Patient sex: M
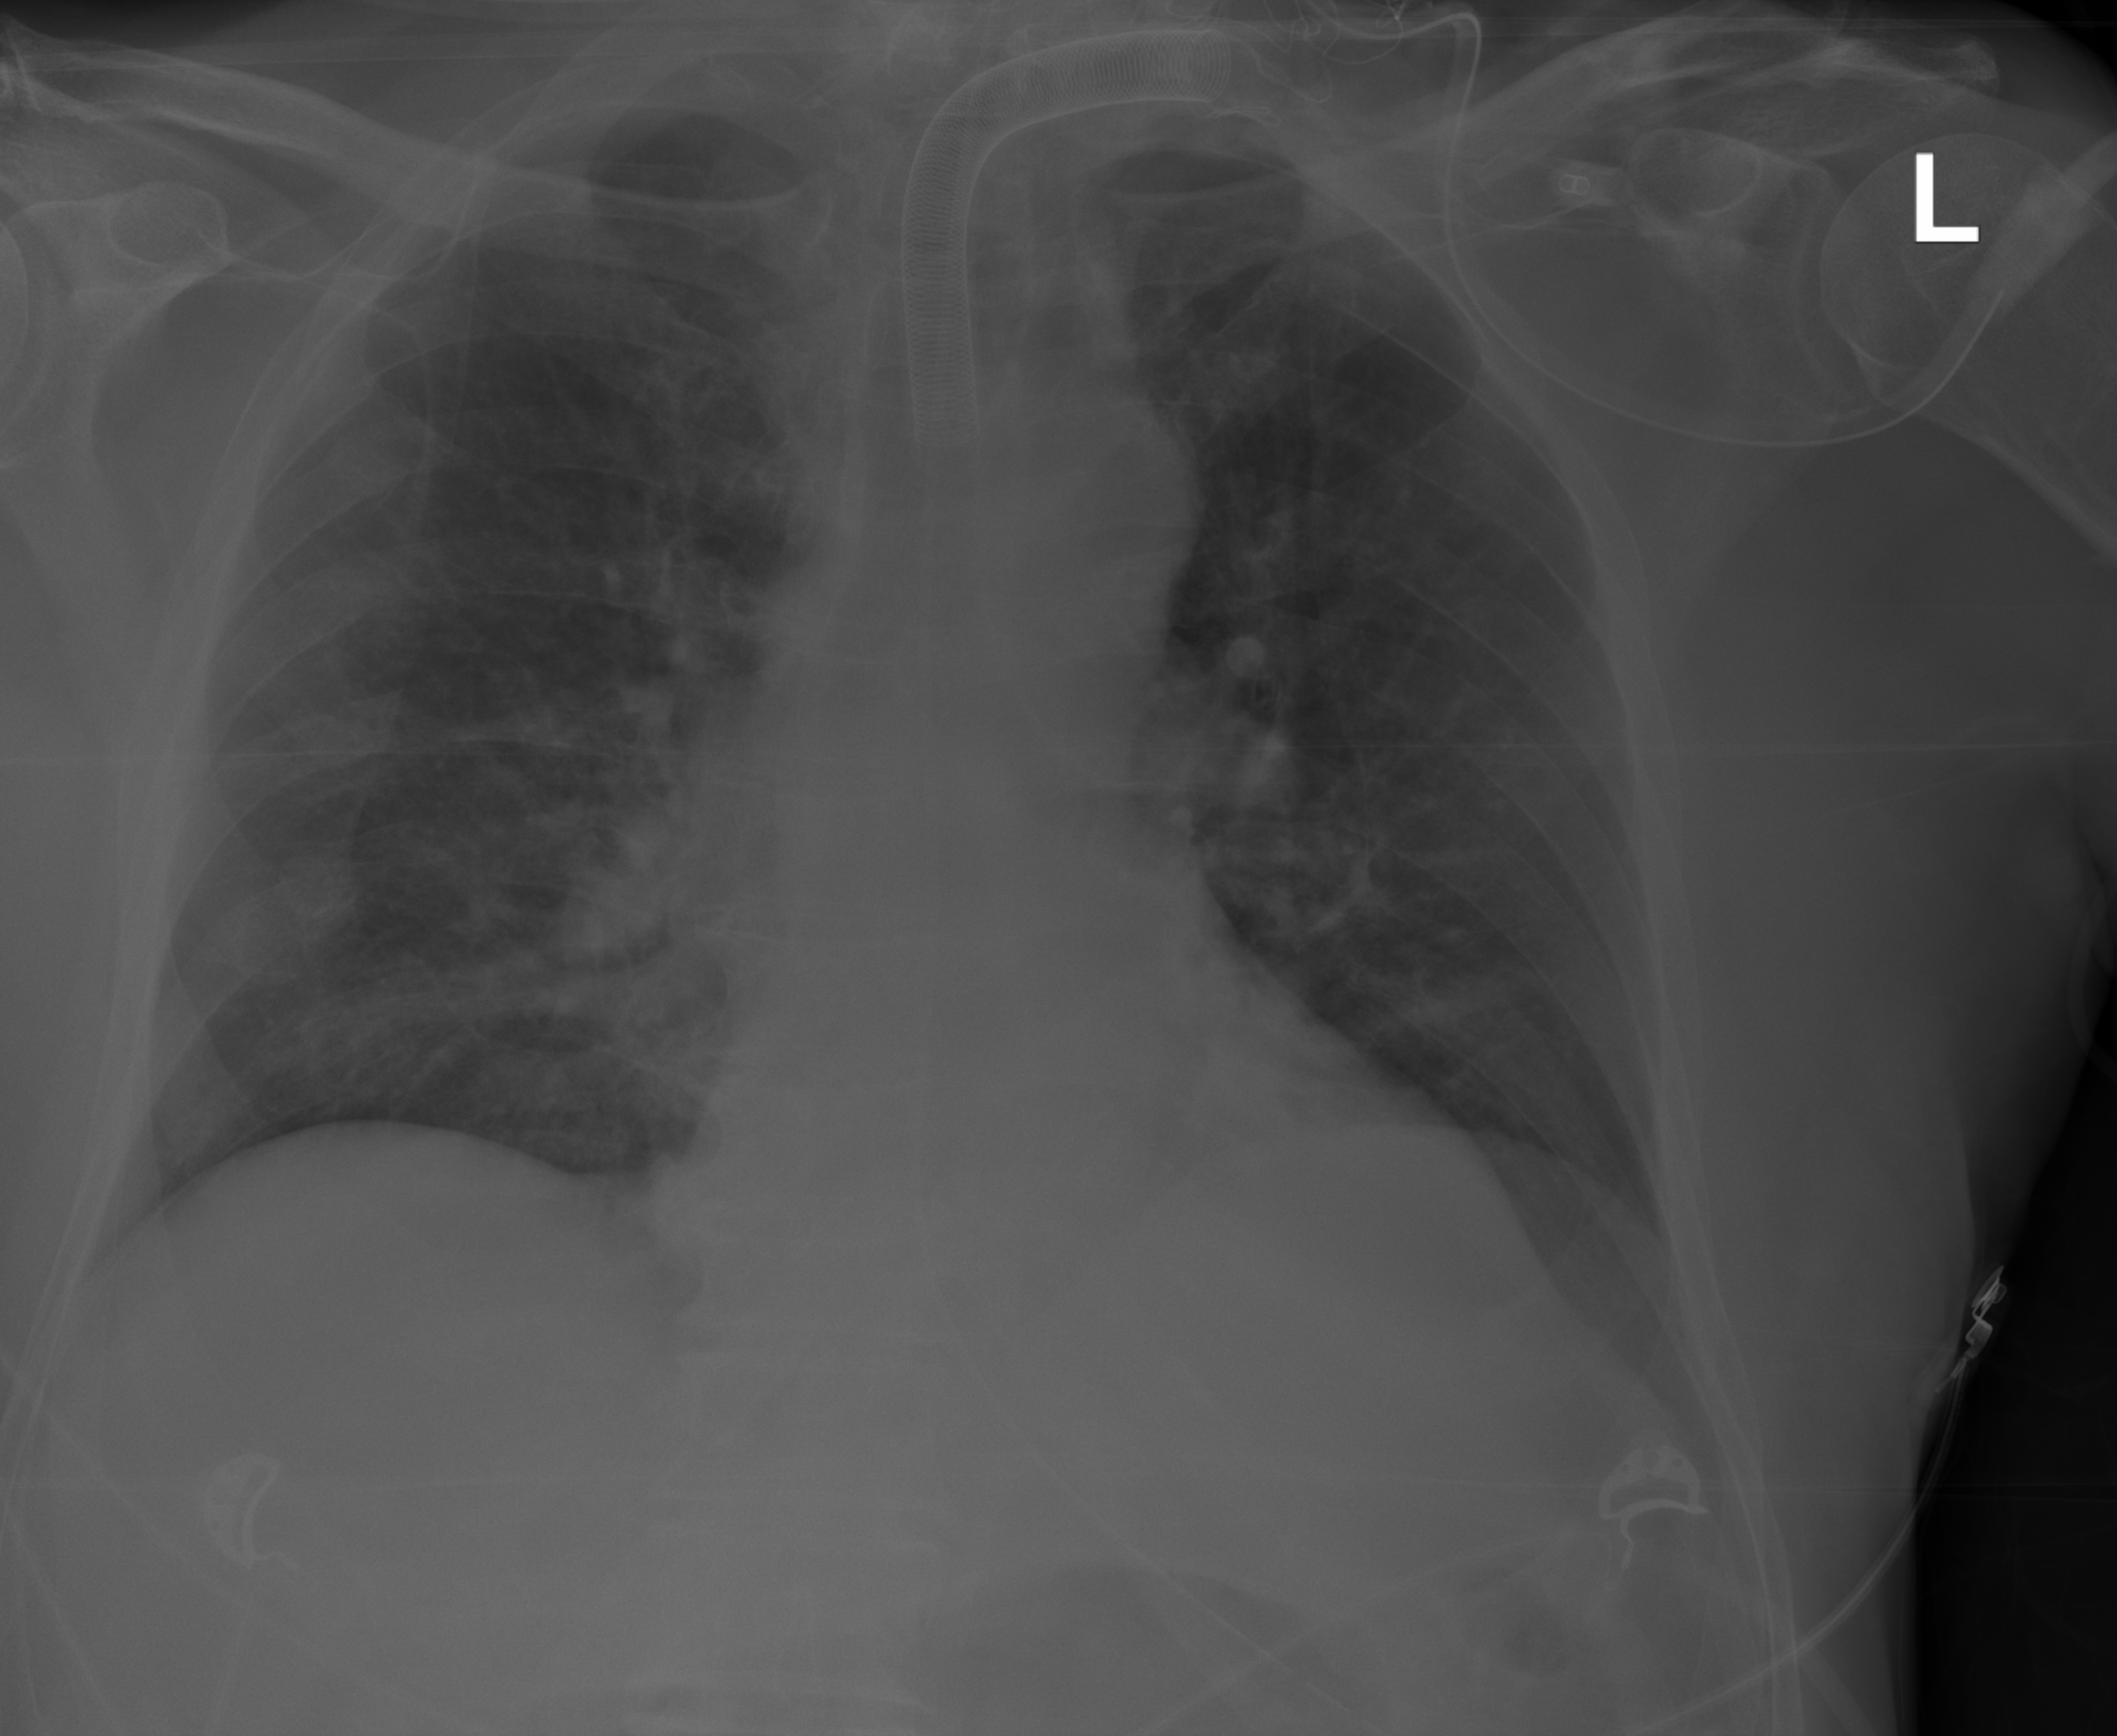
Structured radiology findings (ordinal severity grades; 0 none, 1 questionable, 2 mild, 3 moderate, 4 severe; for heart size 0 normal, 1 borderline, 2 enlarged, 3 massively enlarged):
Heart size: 0
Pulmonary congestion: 2
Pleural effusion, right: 0
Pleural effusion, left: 0
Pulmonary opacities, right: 0
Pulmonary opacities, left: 0
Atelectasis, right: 2
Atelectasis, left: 0